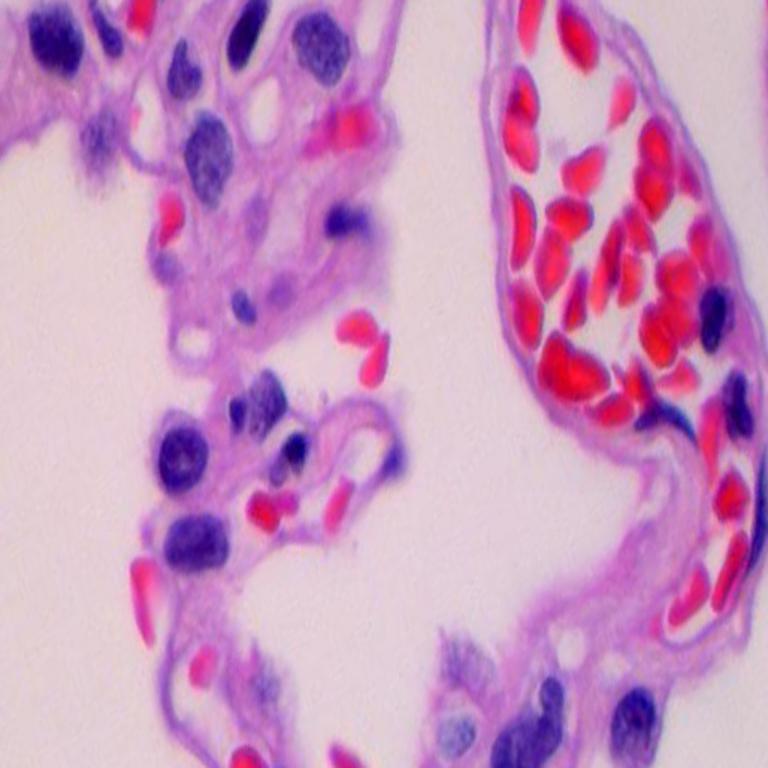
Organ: lung
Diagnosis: benign